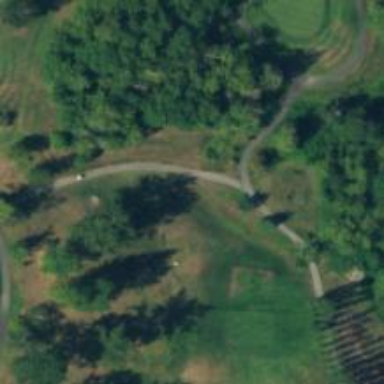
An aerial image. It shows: Footway that resembles golf path.